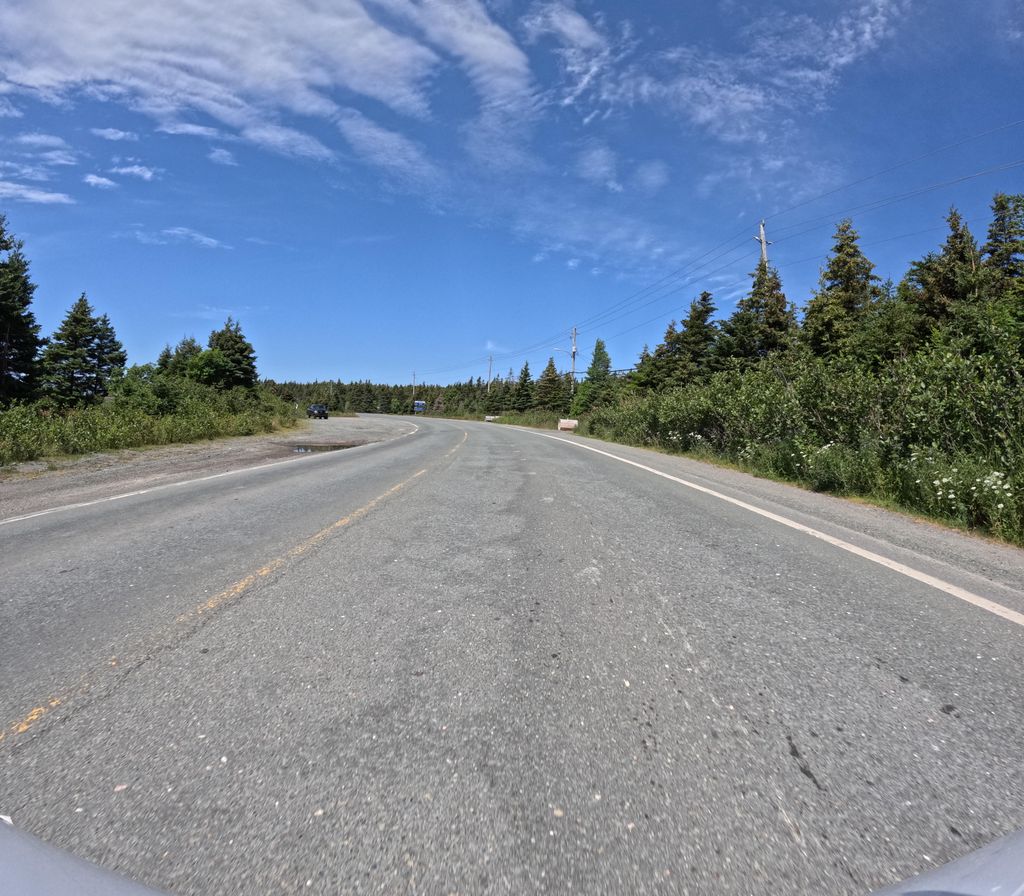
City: st_johns